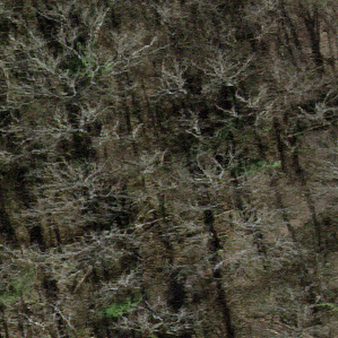
Label: other